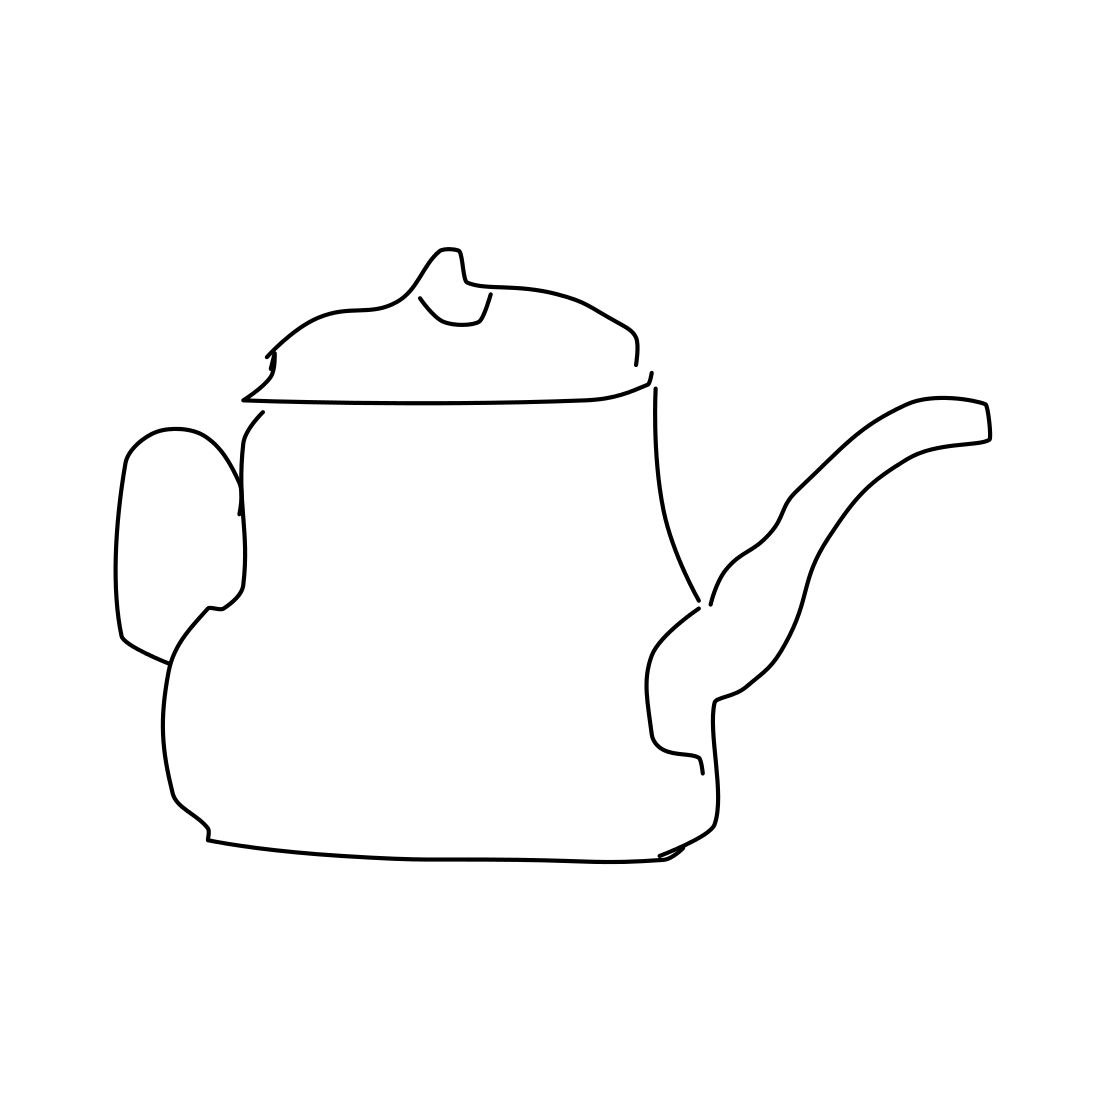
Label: teapot